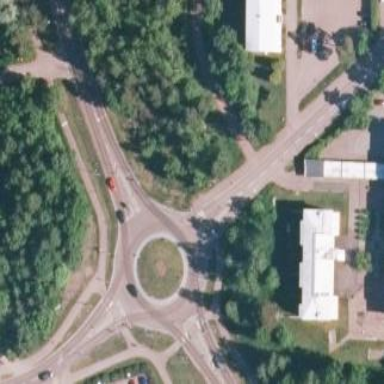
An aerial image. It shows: Secondary road with asphalt surface leading to roundabout.